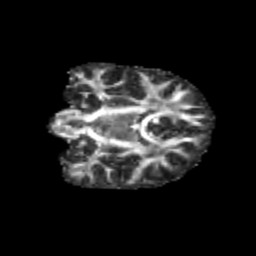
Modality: FA
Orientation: coronal
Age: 12
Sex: female
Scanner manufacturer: siemens
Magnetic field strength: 3 T
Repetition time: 3.8 s
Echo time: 0.07 s